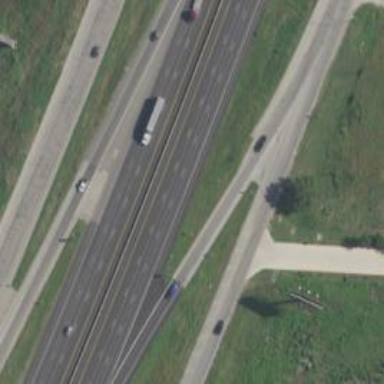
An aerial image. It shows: Secondary road with frontage road alongside.